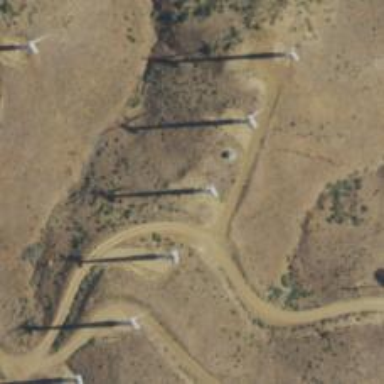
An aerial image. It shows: Wind power generator utilizing wind turbines.